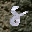
Label: 8